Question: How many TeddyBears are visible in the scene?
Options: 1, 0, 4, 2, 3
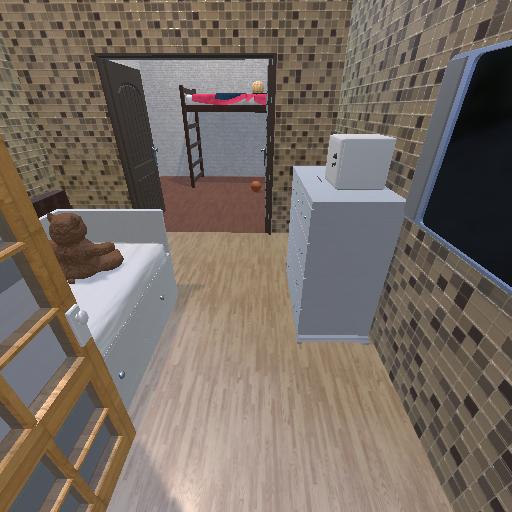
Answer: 1